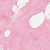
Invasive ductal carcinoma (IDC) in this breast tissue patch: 0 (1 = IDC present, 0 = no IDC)